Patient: sex M, age 79
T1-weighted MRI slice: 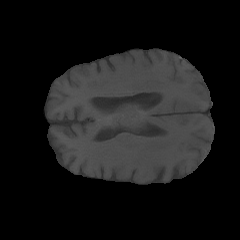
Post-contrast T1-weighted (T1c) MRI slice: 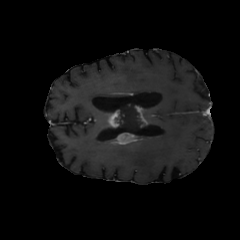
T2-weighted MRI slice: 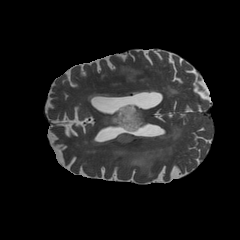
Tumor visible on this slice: yes
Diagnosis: Glioblastoma, IDH-wildtype
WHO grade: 4